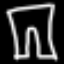
Label: pants